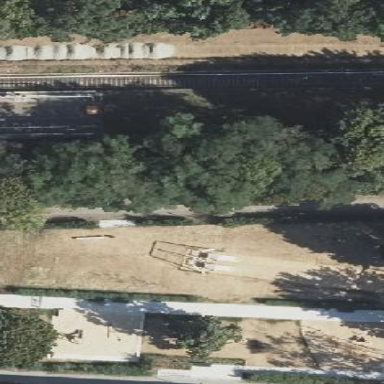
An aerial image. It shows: Playground surrounded by fence.